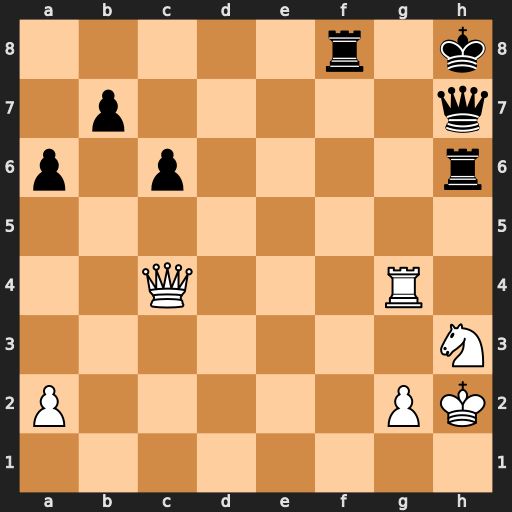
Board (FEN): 5r1k/1p5q/p1p4r/8/2Q3R1/7N/P5PK/8
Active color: w
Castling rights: -
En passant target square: -
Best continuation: Qd4+ Rhf6 Rh4 Qxh4 Qxh4+